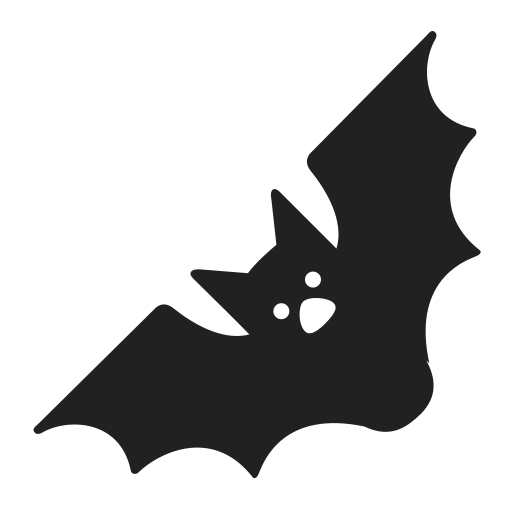
bat high contrast